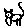
Label: cat